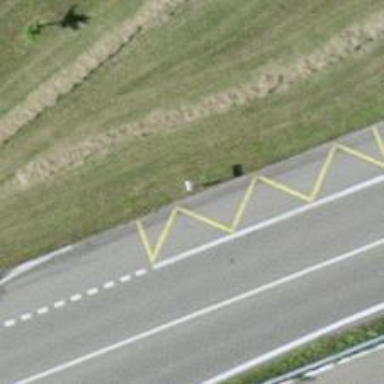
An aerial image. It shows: Bus stop with platform for public transport.